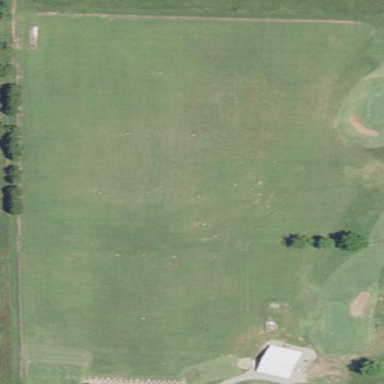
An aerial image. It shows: Grassy area designated as driving range for golf.